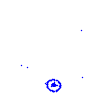
Particle: electron